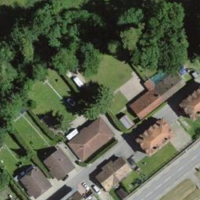
EUNIS habitat code: 57
Species observed at this site:
Ciconia ciconia